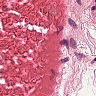
Metastatic tissue present: no